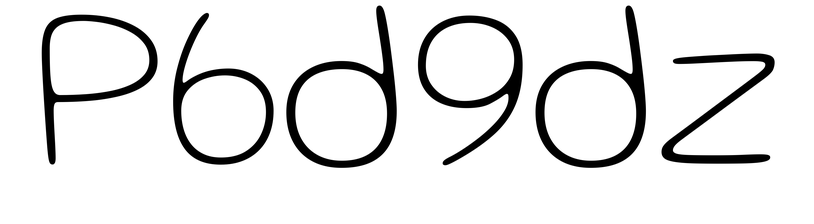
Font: Gluten_Thin